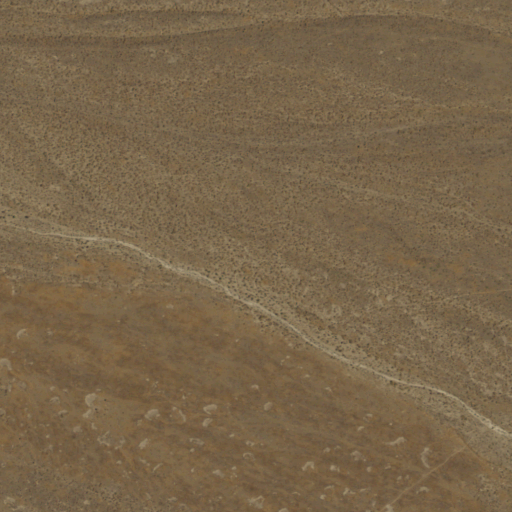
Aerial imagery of valley in Nevada named Muttlebury Canyon containing only shrub